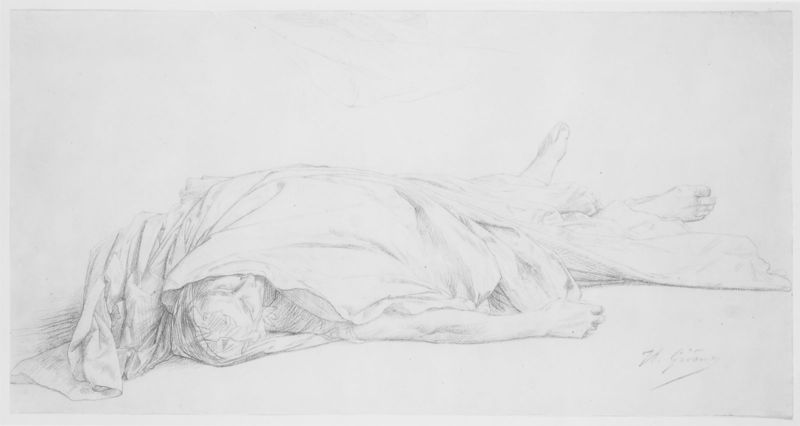
Titel: César mort
Künstler: Jean-Léon Gérôme
Institution: Washington, National Gallery of Art
Schlagwörter: frau, zeichnung, tuch, arm, gesicht, leiche, tod, signatur, haare, füße, kopftuch, laken, liegend, zugedeckt